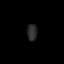
Tissue: lung
Cell type: Endothelial cells
Senescence score: 0.5684
Nuclear area (px): 163
Mean DAPI intensity: 43.712